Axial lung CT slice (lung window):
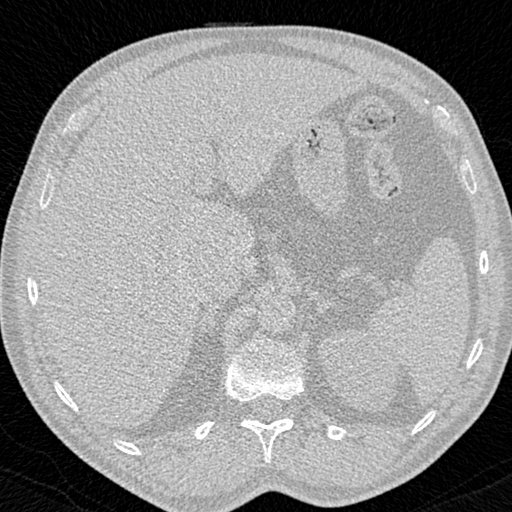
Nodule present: no